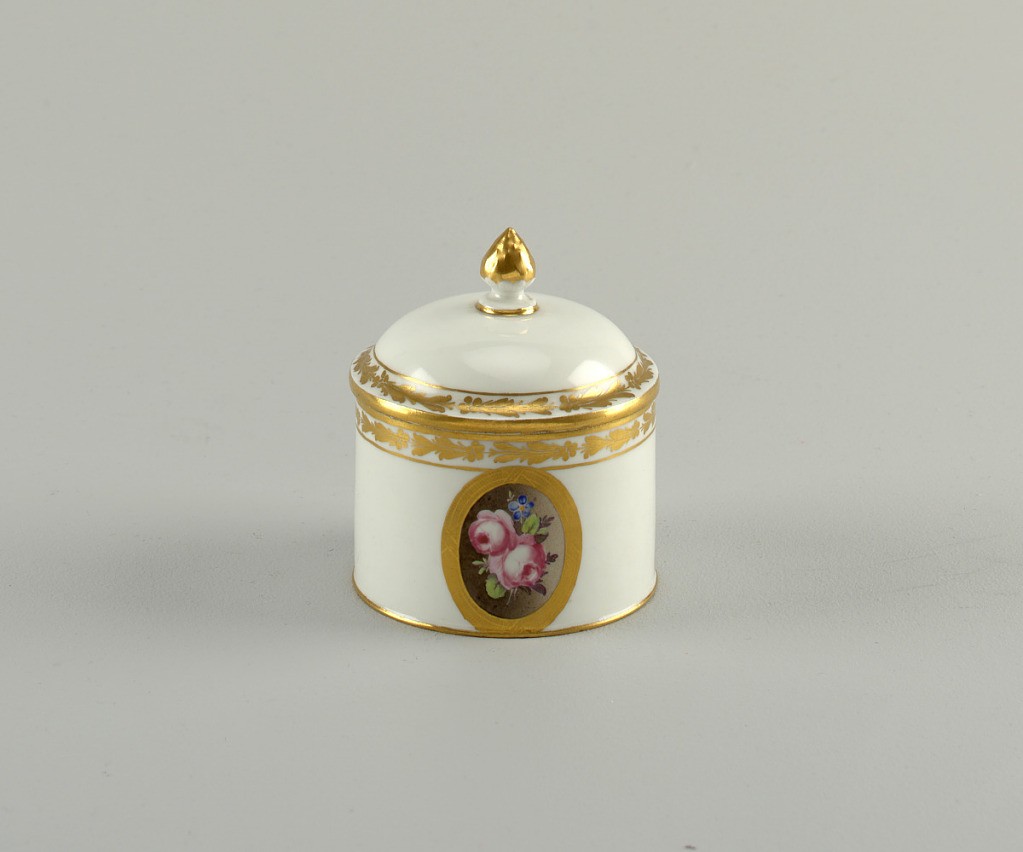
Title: Sugar Bowl with Rose Medallion
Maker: Fürstenberg Porcelain Manufactory, German, established 1747
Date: early 19th century
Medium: hard paste porcelain, vitreous enamel, gold
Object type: sugar bowl
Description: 1938-57-707-a,b: Cylindrical, domed cover. Floral medallion, gilded...